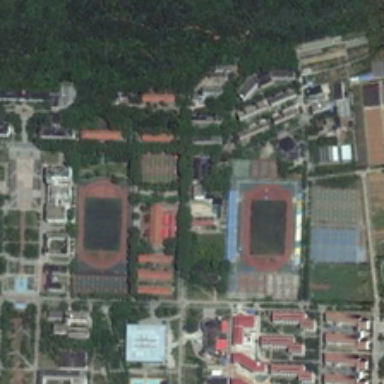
Many buildings and green trees with two playgrounds are in a school .